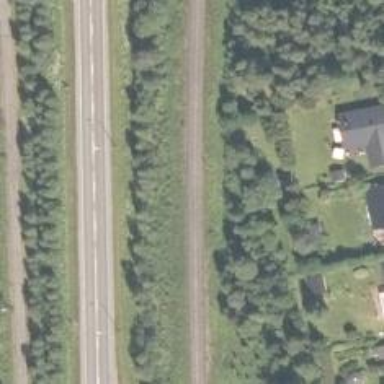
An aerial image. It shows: Continuous rail for railway.